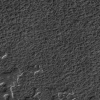
Atmospheric dust classification: not_dusty